Question: I have the following code:
'''
<div class="container">
<ul class="list-group">
<li class="list-group-item">
userA <span class="label label-default">admin</span>
<span class="pull-right button-group">
<a href="/admin/userA" class="btn btn-primary"><span class="glyphicon glyphicon-edit"></span> Edit</a>
<button type="button" class="btn btn-danger"><span class="glyphicon glyphicon-remove"></span> Delete</button>
</span>
</li>
</ul>
</div>
'''

I would like to make the box bigger so the buttons fit within, whilst keeping the text/label vertically centered. Alternatively, moving the buttons up to be within the box would work. I'm using bootstrap 3.2. Any advice welcome. Thanks.
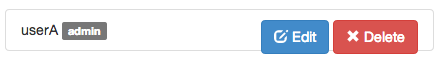
Answer: The fix is simple, just add the clearfix to the element containing the floated items:
'''
<li class="list-group-item clearfix">
'''
DEMO:<URL>
And
'''
.list-group {line-height:30px}
'''